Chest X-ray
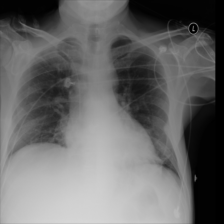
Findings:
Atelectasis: negative
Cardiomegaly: negative
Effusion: negative
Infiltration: negative
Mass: negative
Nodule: negative
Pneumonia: negative
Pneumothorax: negative
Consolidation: negative
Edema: positive
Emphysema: negative
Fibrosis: negative
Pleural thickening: negative
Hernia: negative